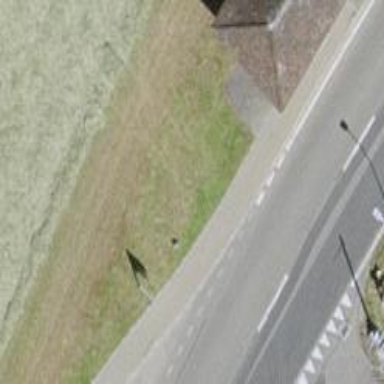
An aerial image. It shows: Bus stop with shelter.